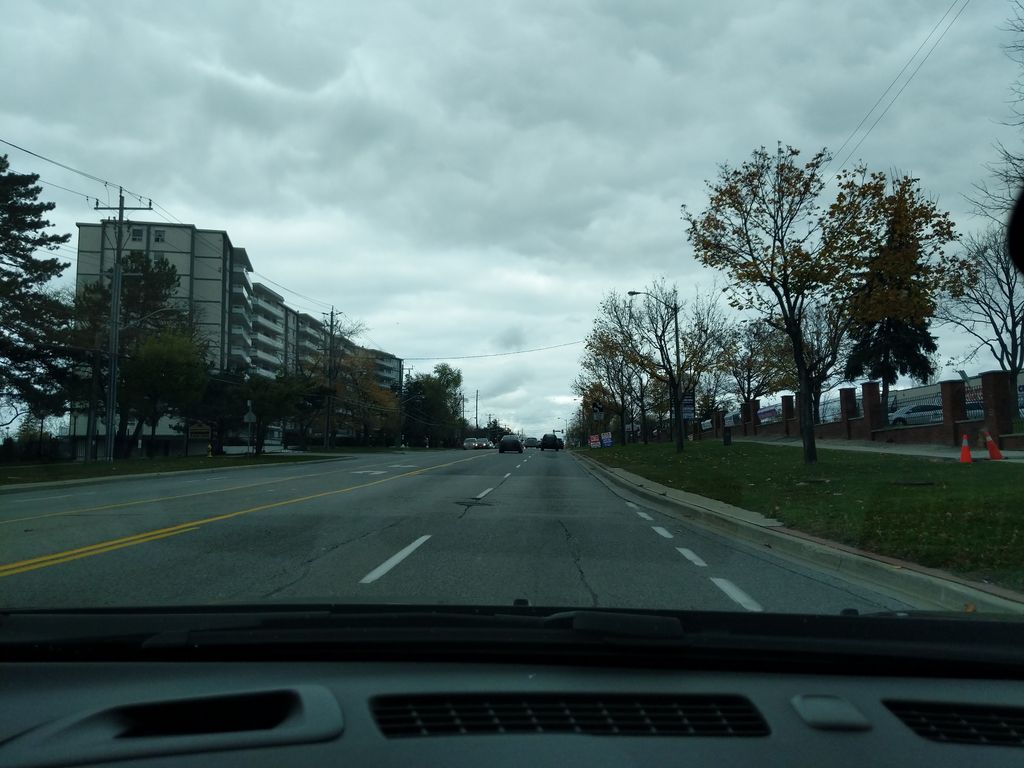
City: toronto